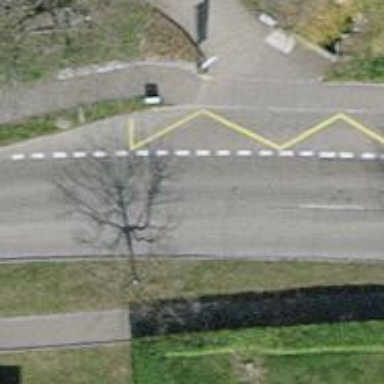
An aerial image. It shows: Public transport stop position.